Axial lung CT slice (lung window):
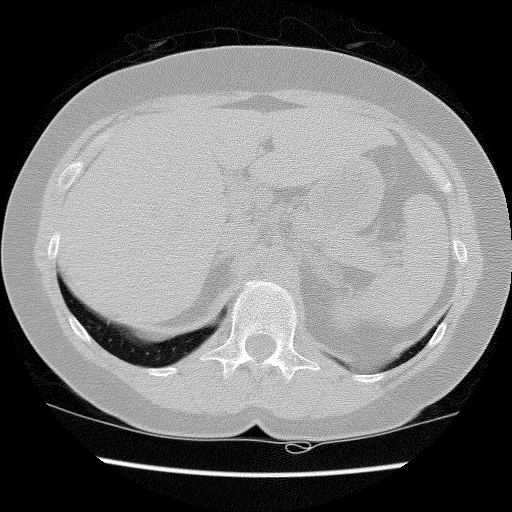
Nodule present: no